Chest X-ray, AP view. Patient: 66 years old, sex M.
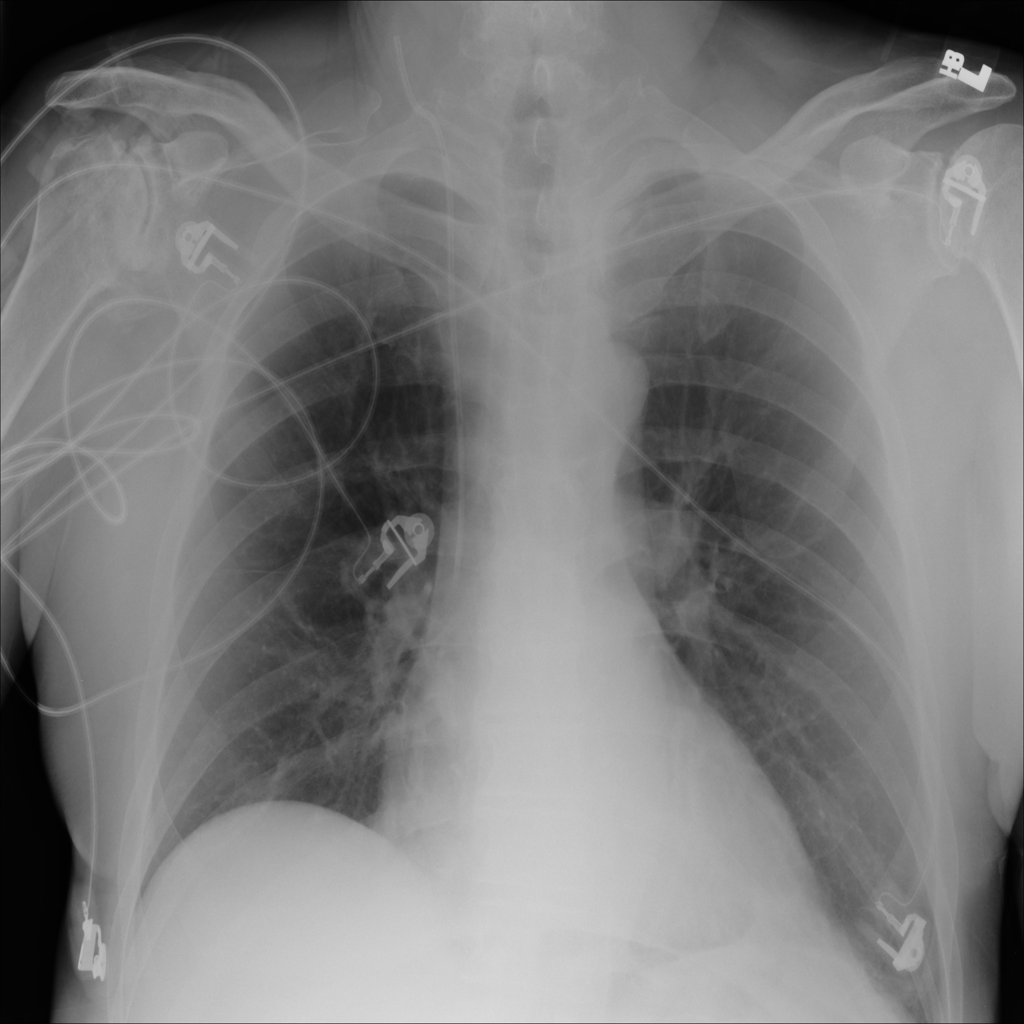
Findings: No Finding